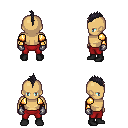
a pixel art fantasy rpg character, male body template, human, tanned skin, gold arm armor, red pants, raven mohawk hairstyle, metal gloves, black shoes, four views (front, back, left, right), 2x2 character sprite sheet, small pixel art, hard edges, no anti-aliasing